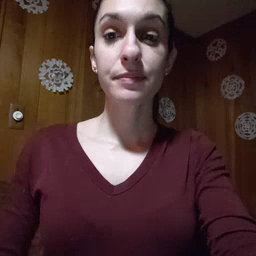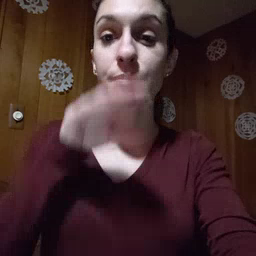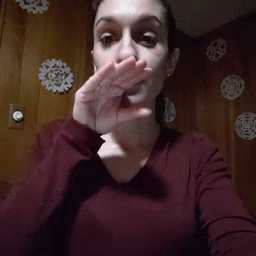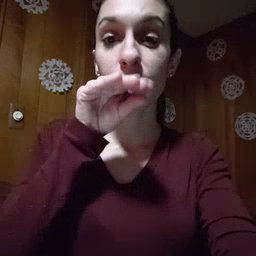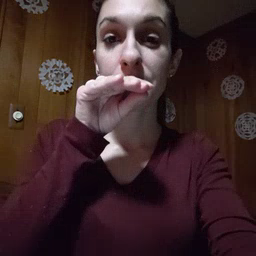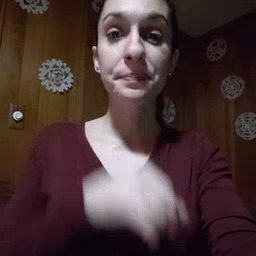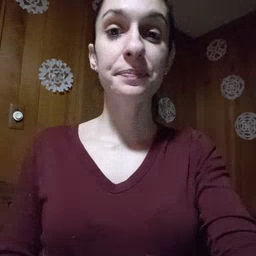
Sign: goose